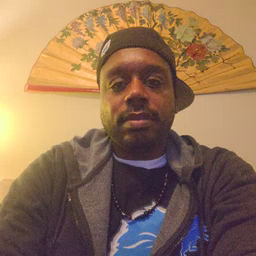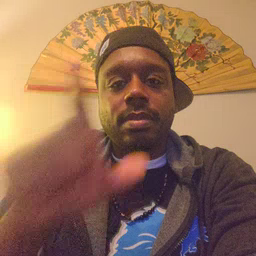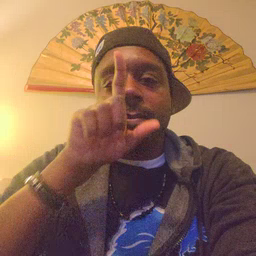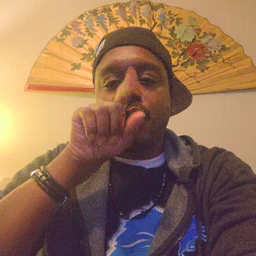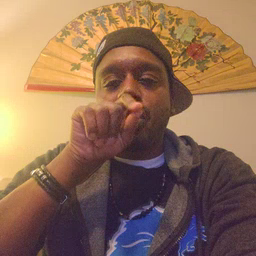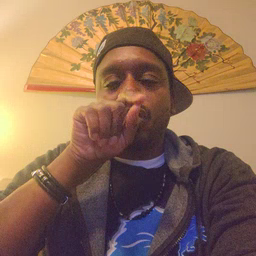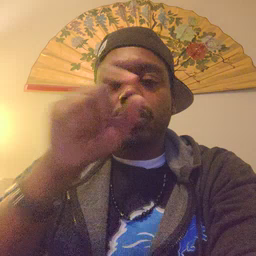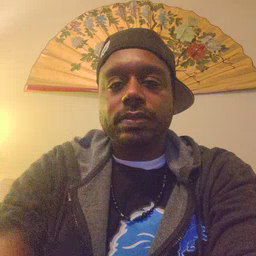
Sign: bird